Question: I am want to write a php mysql query which includes 'and' and 'range' condition.
In the screen shot you can see the field of the table called 'search'. The fields with same name are the range. I want select query and it should include all the fields and their appropriate range.
The names of the fields are 'shape1','shape2'(it is range from 'shape1' to 'shape2') etc and it goes on.
The query should be like this
'''
select * from search where unique_id='$unique_id && (carat1='$carat1' between carat2='carat2') &&...
'''
and there are other field too like 'cut' and 'shape', all in one query. I am inserting value in to the database directly from android in 'json' format. My problem is that i don't know proper format.
Please help me

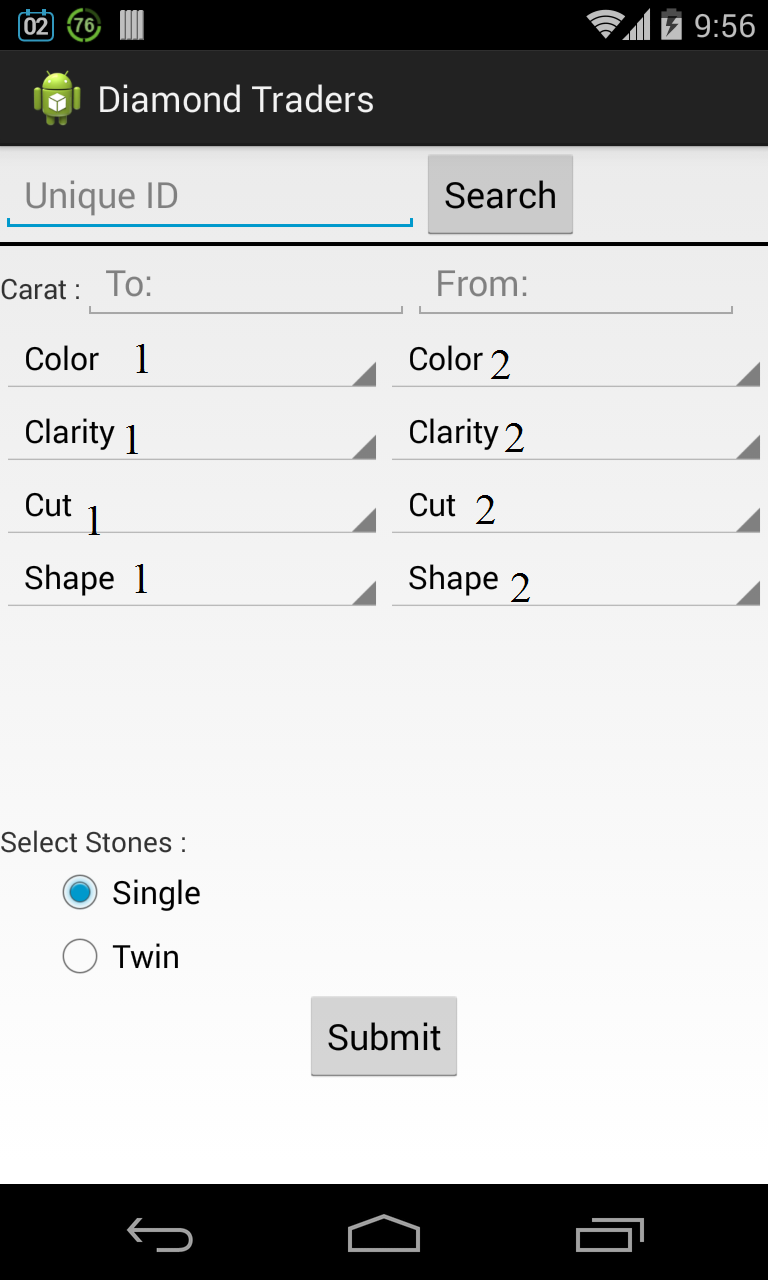
Answer: It should go like this (an example)
'''
select * from search
where unique_id= 10
and carat1 between 1 and 10
and shape1 between 1 and 10
and cut1 between 1 and 10
'''
If you are trying to run the SQL from PHP script then the format will be different like below (if the column is type integer like 'unique_id' then don't put ''' while replacing value. For string type replace with ''' like 'carat')
'''
Select * from search
where unique_id = $unique_id
and carat between '$carat1' and '$carat2'
and color between '$color1' and '$color2'
and shape between '$shape1' and '$shape2'
'''